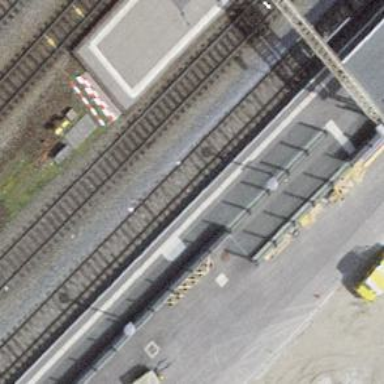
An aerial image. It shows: There is single track siding for servicing purposes.